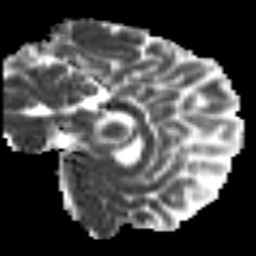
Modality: MD
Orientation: sagittal
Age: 21
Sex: female
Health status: healthy
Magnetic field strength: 3 T
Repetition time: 9 s
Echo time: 0.093 s